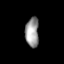
Tissue: lung
Cell type: Endothelial cells
Senescence score: 0.5945
Nuclear area (px): 391
Mean DAPI intensity: 153.355